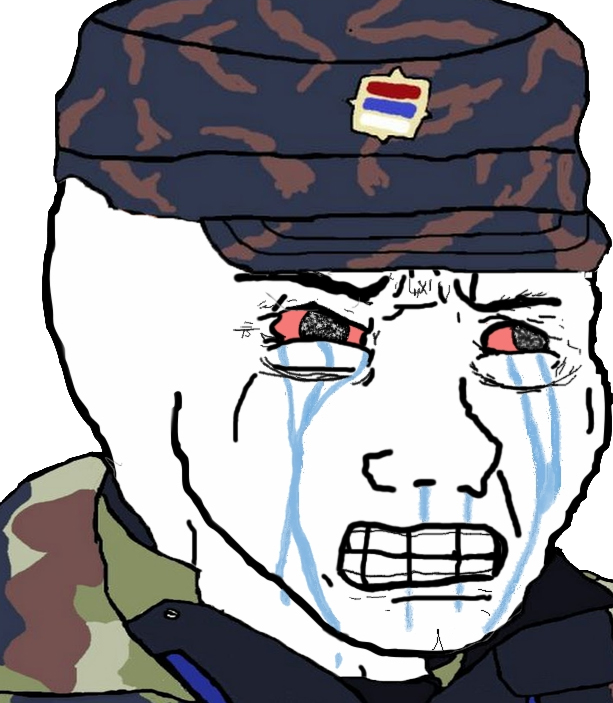
Label: 5_Crying_Wojak